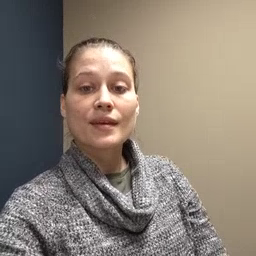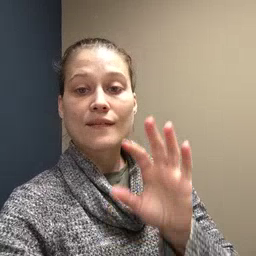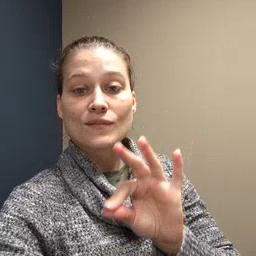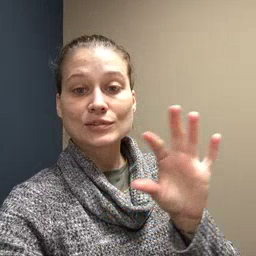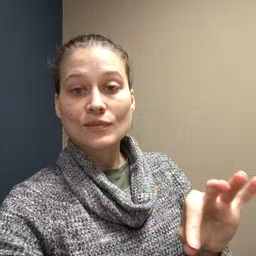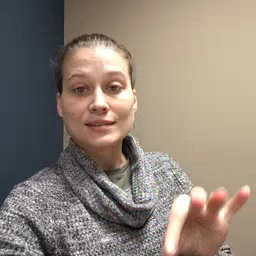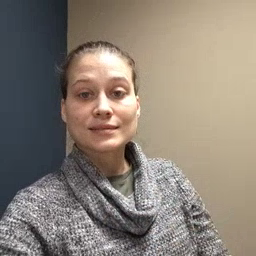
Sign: frenchfries